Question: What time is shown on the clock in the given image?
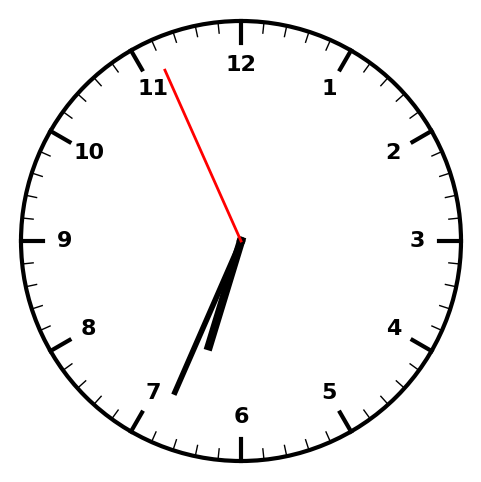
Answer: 06:33:56